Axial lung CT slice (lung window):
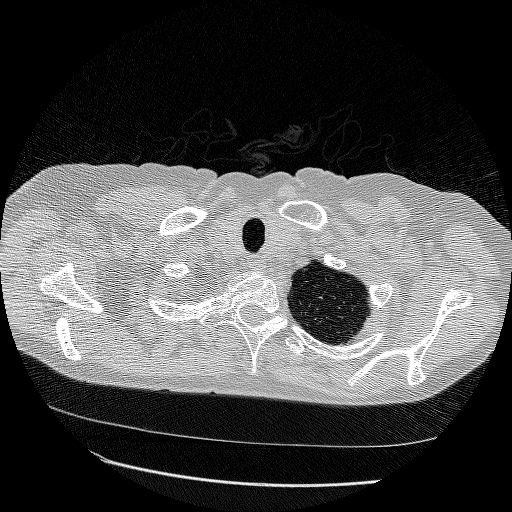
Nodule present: no